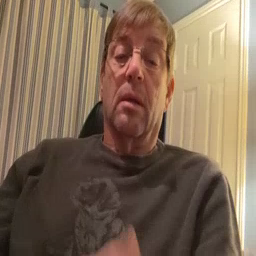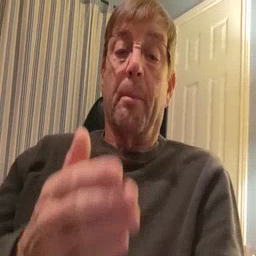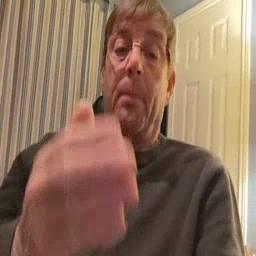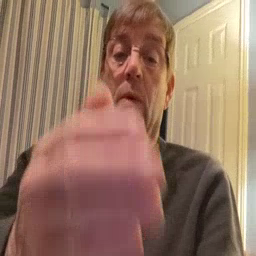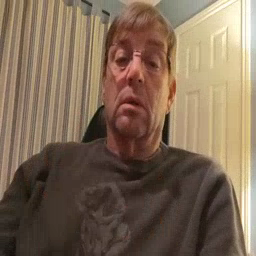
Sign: boat